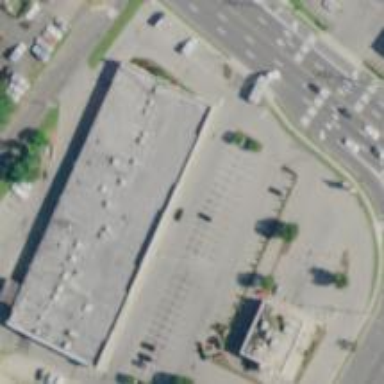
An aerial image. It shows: Mall building.